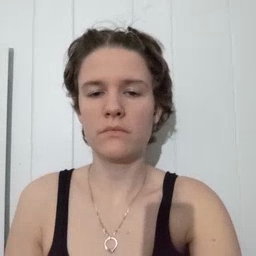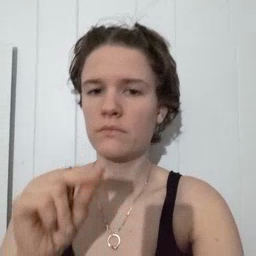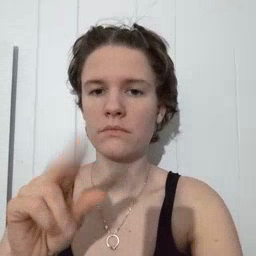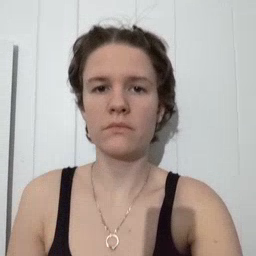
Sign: no